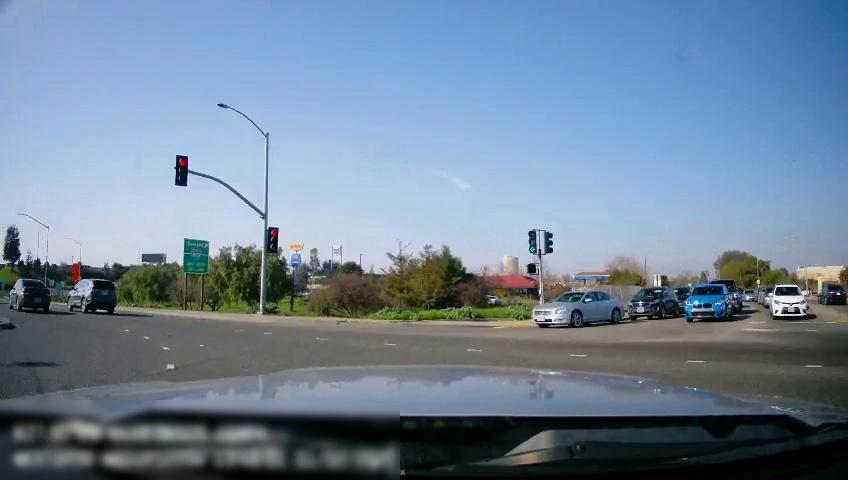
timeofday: Day
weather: Sunny
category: Drivable Space
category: Drivable Space
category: Vehicles | Car
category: Vehicles | SUV
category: Vehicles | Car
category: Vehicles | Car
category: Vehicles | Car
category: Vehicles | Car
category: Vehicles | Truck
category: Vehicles | Car
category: Vehicles | Car
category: Vehicles | Car
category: Vehicles | Car
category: Vehicles | SUV
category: Vehicles | Car
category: Lanes | Opposite Lane
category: Lanes | Current Lane
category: Traffic | Lights
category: Traffic | Lights
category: Traffic | Lights
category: Traffic | Lights
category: Traffic | Lights
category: Traffic | Signs
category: Traffic | Signs